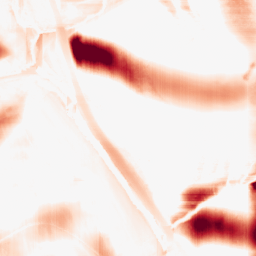
Category: morphological
Decomposition family: morphological_square
Decomposition parameters: operation: opening
size: 50
Upsampling method: quintic
Upsampling parameters: scale: 2
Upsampling scale: 2